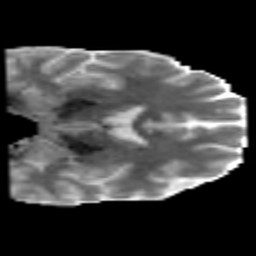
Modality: MD
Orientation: coronal
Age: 26
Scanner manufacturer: philips
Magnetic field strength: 3 T
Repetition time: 8.435 s
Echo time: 0.1273 s